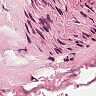
Metastatic tissue present: no